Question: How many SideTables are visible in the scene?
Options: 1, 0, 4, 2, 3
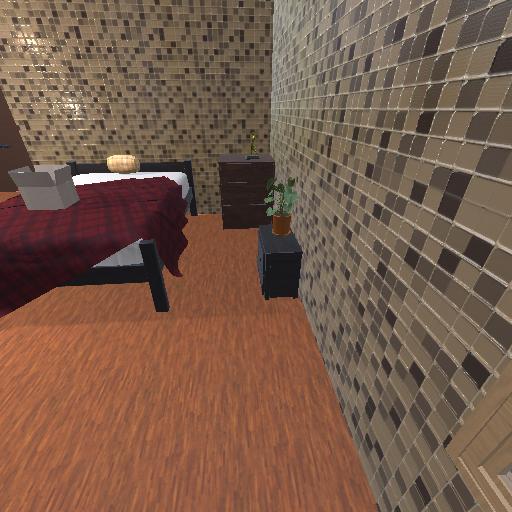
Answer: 1